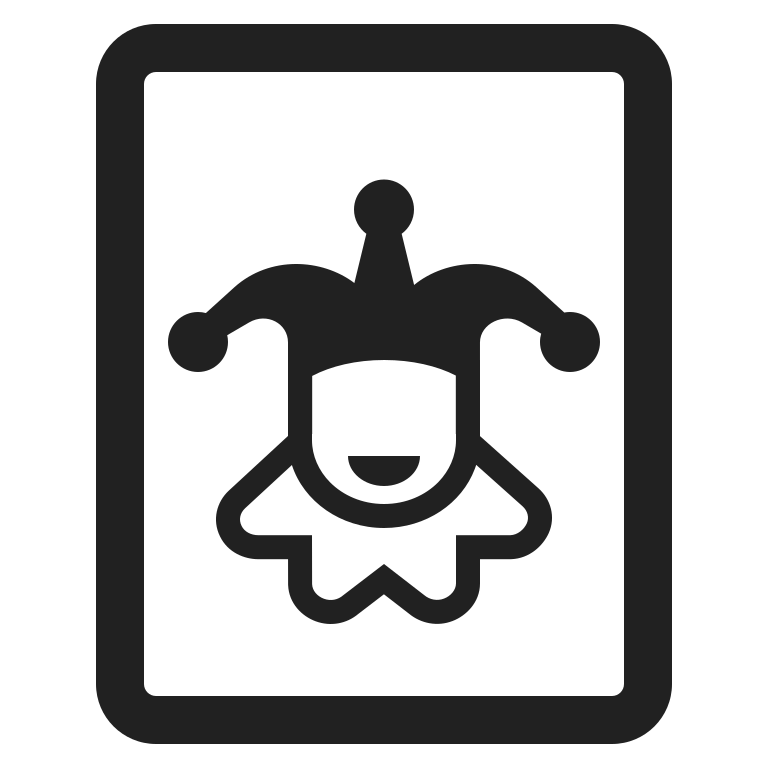
joker high contrast